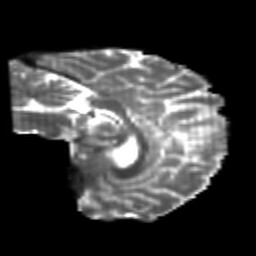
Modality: T2w
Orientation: sagittal
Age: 24
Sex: female
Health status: healthy
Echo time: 0.074 s